Question: From a segmentation mask, I am trying to retrieve what labels are being represented in the mask.
This is the image I am running through a semantic segmentation model in AWS Sagemaker.
<URL>
Code for making prediction and displaying mask.
'''
from sagemaker.predictor import json_serializer, json_deserializer, RealTimePredictor
from sagemaker.content_types import CONTENT_TYPE_CSV, CONTENT_TYPE_JSON
%%time
ss_predict = sagemaker.RealTimePredictor(endpoint=ss_model.endpoint_name,
sagemaker_session=sess,
content_type = 'image/jpeg',
accept = 'image/png')
return_img = ss_predict.predict(img)
from PIL import Image
import numpy as np
import io
num_labels = 21
mask = np.array(Image.open(io.BytesIO(return_img)))
plt.imshow(mask, vmin=0, vmax=num_labels-1, cmap='jet')
plt.show()
'''
This image is the segmentation mask that was created and it represents the motorbike and everything else is the background.
[
As you can see from the code there are 21 possible labels and 2 were used in the mask, one for the motorbike and another for the background. What I would like to figure out now is how to print which labels were actually used in this mask out of the 21 possible options?
Please let me know if you need any further information and any help is much appreciated.
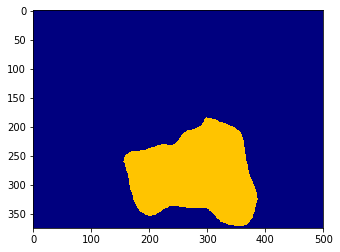
Answer: Somewhere you should have a mapping from label integers to label classes, e.g.
'''
label_map = {0: 'background', 1: 'motorbike', 2: 'train', ...}
'''
If you are using the Pascal VOC dataset, that would be (1=aeroplane, 2=bicycle, 3=bird, 4=boat, 5=bottle, 6=bus, 7=car , 8=cat, 9=chair, 10=cow, 11=diningtable, 12=dog, 13=horse, 14=motorbike, 15=person, 16=potted plant, 17=sheep, 18=sofa, 19=train, 20=tv/monitor) - see here: <URL>
Then you can simply use that map:
'''
used_classes = np.unique(mask)
for cls in used_classes:
print("Found class: {}".format(label_map[cls]))
'''